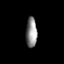
Tissue: prostate
Cell type: B cells
Senescence score: 0.7609
Nuclear area (px): 326
Mean DAPI intensity: 141.11